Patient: sex F, age 59
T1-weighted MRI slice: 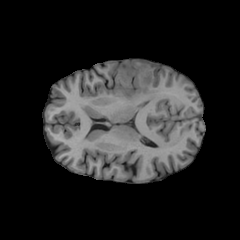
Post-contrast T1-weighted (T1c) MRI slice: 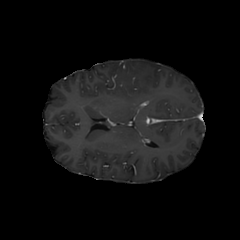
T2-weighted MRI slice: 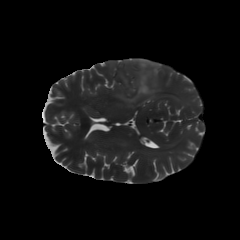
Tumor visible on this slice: yes
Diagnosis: Astrocytoma, IDH-mutant
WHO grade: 3